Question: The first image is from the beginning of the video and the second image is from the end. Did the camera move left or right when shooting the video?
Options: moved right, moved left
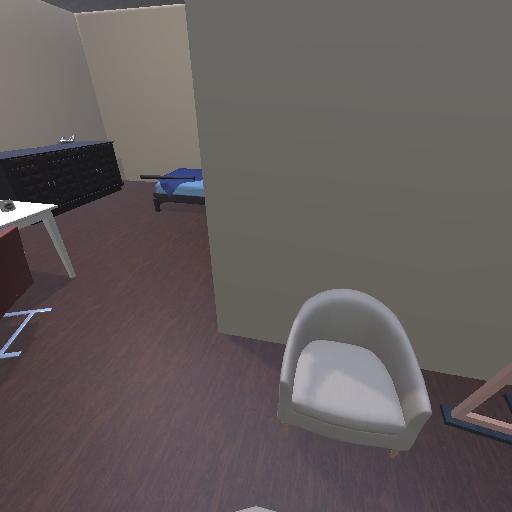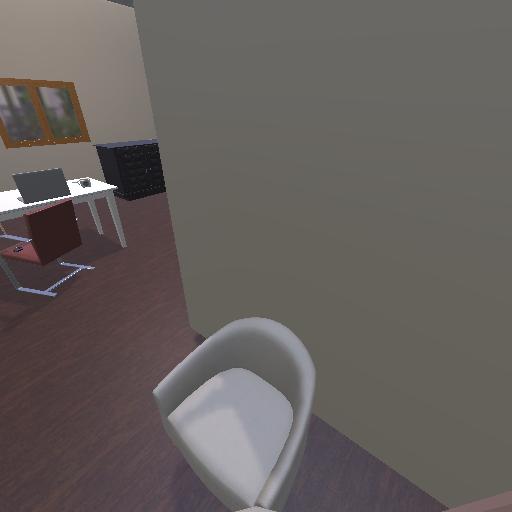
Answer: moved right